Question: i am having a with a , i want to make the panel with a background image stretched over the entire screen, i just added a class to the panel but it does not working properly, the image just appeared partially in the area of the not in mode
here is the code:
login.js
'''
Ext.define('MOICTouch.view.tablet.Login', {
extend: 'Ext.form.Panel',
xtype: 'LoginForm',
config: {
fullscreen: true,
cls: 'login-form',
layout: {
align: 'center',
pack: 'center',
type: 'fit'
},
items: [{
xtype: 'button',
text: 'dkhwl',
ui: 'confirm',
docked: 'bottom',
width: 500,
handler: function () {
this.up('formpanel').submit();
}
}, {
xtype: 'fieldset',
title: 'tsjyl dkhwl',
docked: 'bottom',
width: 500,
applyTitle: function (title) {
if (typeof title == 'string') {
title = {
title: title
};
}
Ext.applyIf(title, {
docked: 'top',
baseCls: 'login-form-fieldset-title'
});
return Ext.factory(title, Ext.Title, this.getTitle());
},
items: [{
xtype: 'textfield',
name: 'userName',
label: 'sm lmstkhdm',
getElementConfig: function () {
var prefix = Ext.baseCSSPrefix;
return {
reference: 'element',
className: 'x-container',
children: [{
reference: 'label',
cls: 'login-form-label',
children: [{
tag: 'span'
}]
}, {
reference: 'innerElement',
cls: prefix + 'component-outer'
}]
};
}
}, {
xtype: 'passwordfield',
name: 'password',
label: 'klm@ lmrwr',
getElementConfig: function () {
var prefix = Ext.baseCSSPrefix;
return {
reference: 'element',
className: 'x-container',
children: [{
reference: 'label',
cls: 'login-form-label',
children: [{
tag: 'span'
}]
}, {
reference: 'innerElement',
cls: prefix + 'component-outer'
}]
};
}
}]
}]
}
});
'''
app.css
'''
.login-form {
direction: rtl;
background: transparent url('../images/login-bg.jpg') no-repeat top right;
}
.login-form-fieldset-title {
text-shadow: #fff 0 1px 1px;
color: #333333;
margin: 1em 0.7em 0.3em;
color: #333333;
font-weight: bold;
white-space: nowrap;
text-align: center;
}
.login-form-label {
text-shadow: #fff 0 1px 1px;
color: #333333;
text-shadow: rgba(255, 255, 255, 0.25) 0 0.08em 0;
background-color: #f7f7f7;
padding: 0.6em;
border-top: 1px solid white;
display: none;
white-space: nowrap;
overflow: hidden;
text-overflow: ellipsis;
display: block;
}
'''
and here is the screen shot (snapped from IPAD 2)

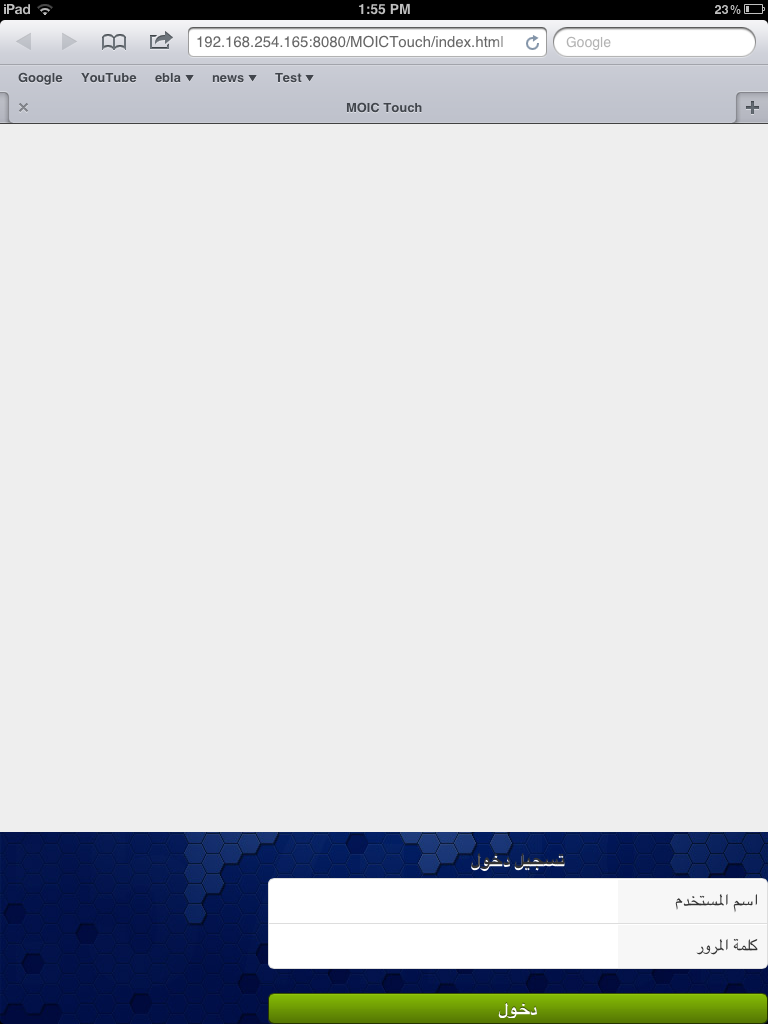
Answer: in panel you just add
'''
cls: 'panelBackground',
'''
and in your app.css file you just define panelBackground as
'''
.panelBackground {
background: url('/public/images/log.png') no-repeat center;
}
'''